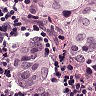
Metastatic tissue present: yes